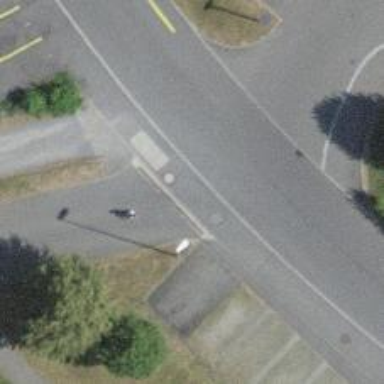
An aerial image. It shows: Unmarked crossing on the road.